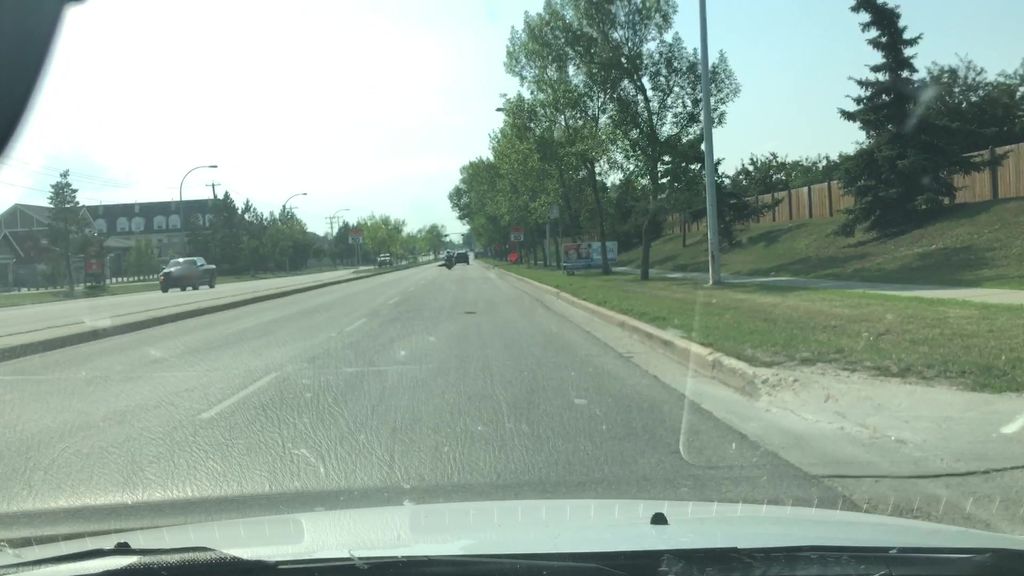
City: edmonton